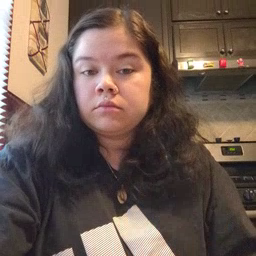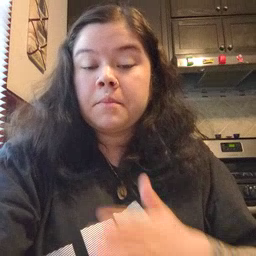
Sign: any